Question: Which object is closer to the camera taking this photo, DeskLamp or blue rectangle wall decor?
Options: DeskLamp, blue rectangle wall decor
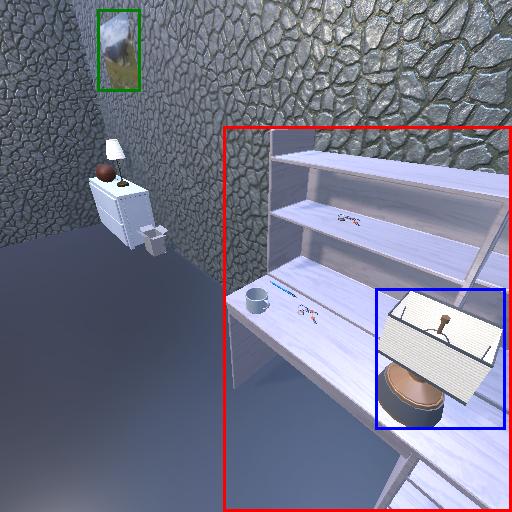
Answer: DeskLamp